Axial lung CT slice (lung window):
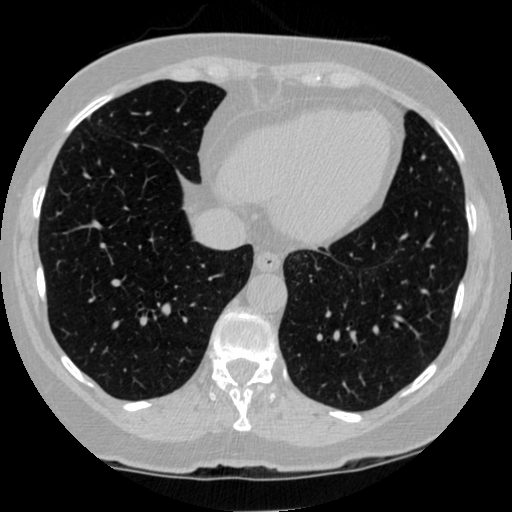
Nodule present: no